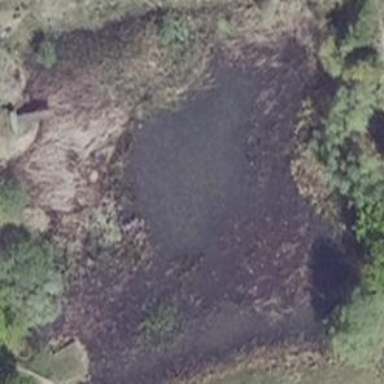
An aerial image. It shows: Pond surrounded by natural water.